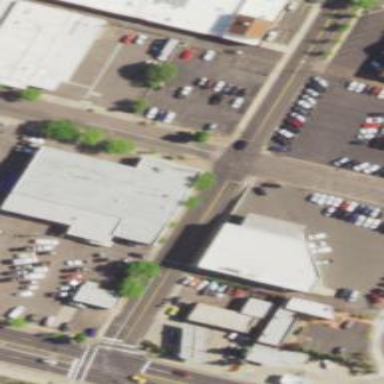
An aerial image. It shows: Commercial building.